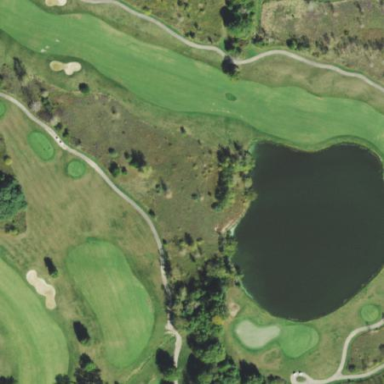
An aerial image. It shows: Scenic golf fairway.